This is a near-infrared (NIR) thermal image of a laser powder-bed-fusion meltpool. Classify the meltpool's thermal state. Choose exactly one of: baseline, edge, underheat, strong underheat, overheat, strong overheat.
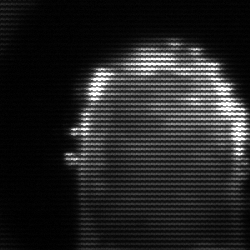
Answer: baseline